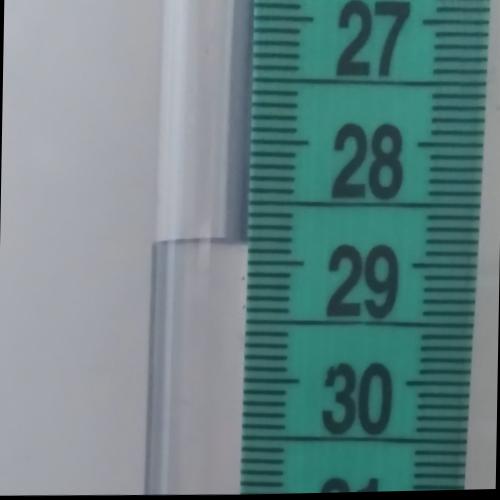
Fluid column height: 28.8 cm